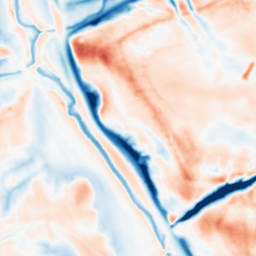
Category: multiscale
Decomposition family: dog
Decomposition parameters: sigma_low: 1
sigma_high: 10
Upsampling method: cubic_mitchell
Upsampling parameters: scale: 8
Upsampling scale: 8